Question: I am trying to draw a bounding box around contours using OpenCV. This is a real time application where all the images are grabbed from a camera real time, and Following is the important part of the code
'''
vector<vector<Point>> *contours;
vector<vector<Point>> *contoursPoly;
'''
'''
RTMotionDetector::RTMotionDetector(void)
{
current = new Mat();
currentGrey = new Mat();
canny = new Mat();
next = new Mat();
absolute = new Mat();
cam1 = new VideoCapture();
cam2 = new VideoCapture();
contours = new vector<vector<Point>>();
contoursPoly = new vector<vector<Point>>();
boundRect = new vector<Rect>();
}
double RTMotionDetector::getMSE(Mat I1, Mat I2)
{
Mat s1;
//Find difference
cv::absdiff(I1, I2, s1); // |I1 - I2|
imshow("Difference",s1);
//Do canny to get edges
cv::Canny(s1,*canny,30,30,3);
imshow("Canny",*canny);
//Find contours
findContours(*canny,*contours,CV_RETR_EXTERNAL,CV_CHAIN_APPROX_NONE);
//System::Windows::Forms::MessageBox::Show(""+contours->size());
//Draw contours
drawContours(*current,*contours,-1,Scalar(0,0,255),2);
for(int i=0;i<contours->size();i++)
{
cv::approxPolyDP(Mat((*contours)[i]),(*contoursPoly)[i],3,true);
//boundRect[i] = boundingRect(contoursPoly[i]);
}
}
'''
As soon as the following part gets executed, I am getting an error
'''
cv::approxPolyDP(Mat((*contours)[i]),(*contoursPoly)[i],3,true);
'''
Here is the error I am getting.

If I comment out that piece of code, then no issues. I know this is 'ArrayIndexOutOfBounds' issue but I really can't find a fix. May be because I am new to Windows Programming.
It is very important that 'contours' stay as a pointer instead of local variable, because local variable slowed the program in an unbelievable way.
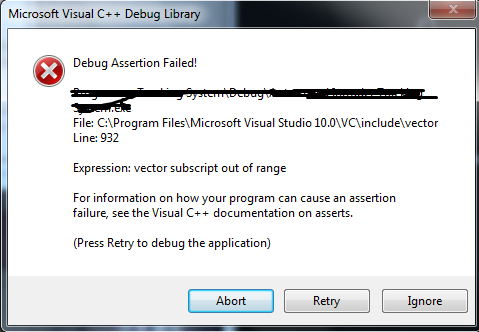
Answer: You need to find which access to which vector has gone beyond its bounds.
You loop til the size of contours,
'''
for(int i=0;i<contours->size();i++)
'''
but then access '(*contoursPoly)[i]'
I would hazard a guess that the contoursPoly has gone beyond its bounds, which you can check by breaking into the debugger as suggested.
Changing the loop to
'''
for(int i=0;i<contours->size() && i<contoursPoly->size();i++)
'''
might solve the immediate problem.